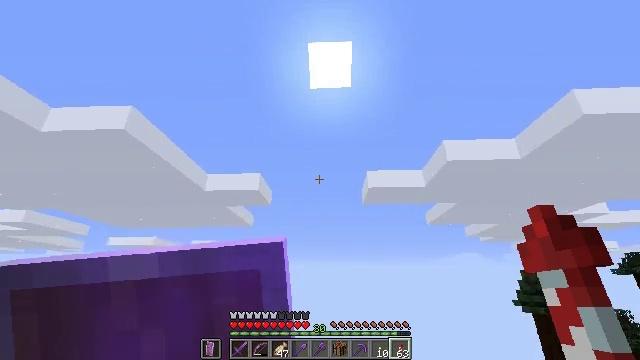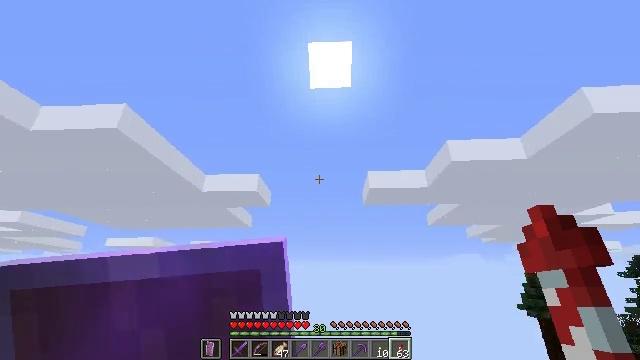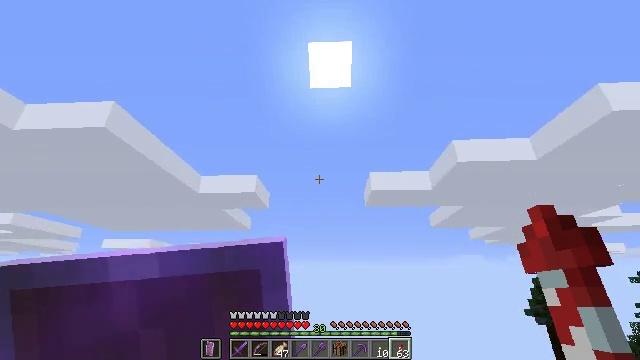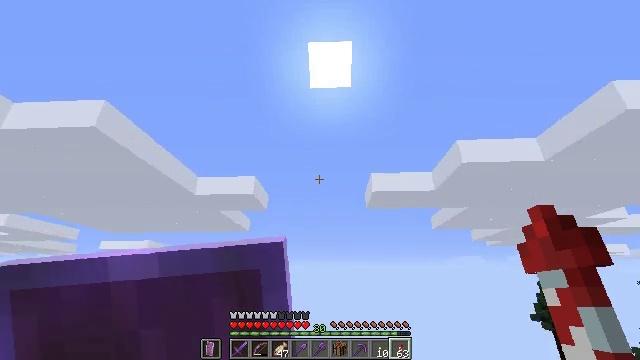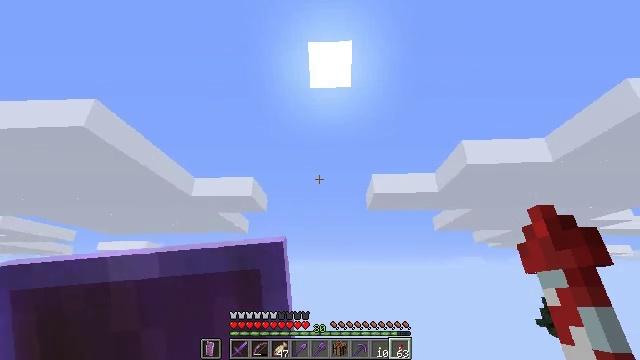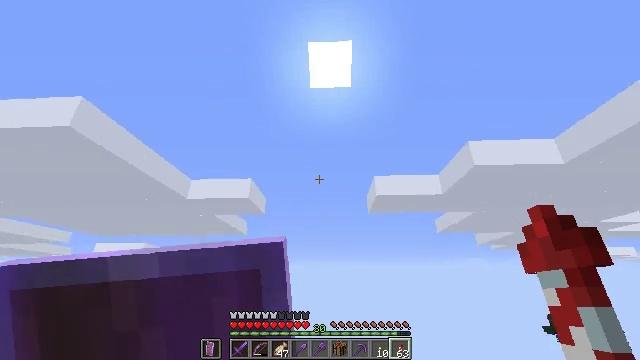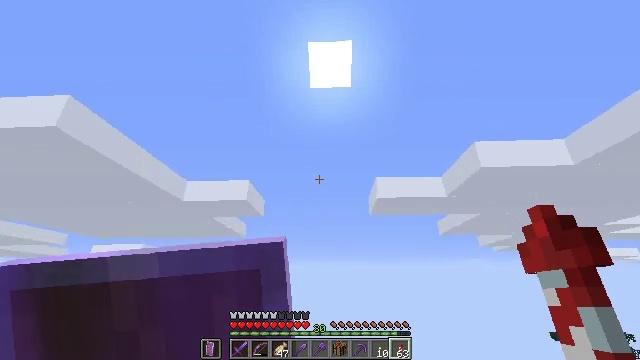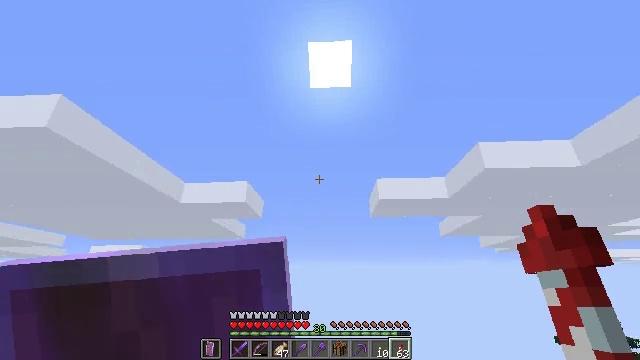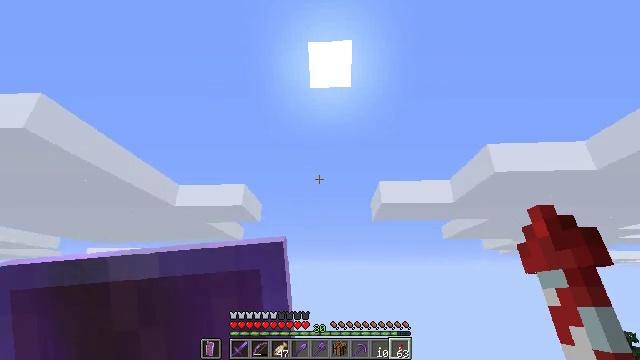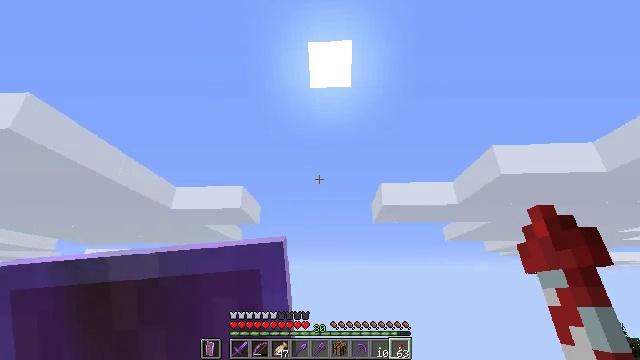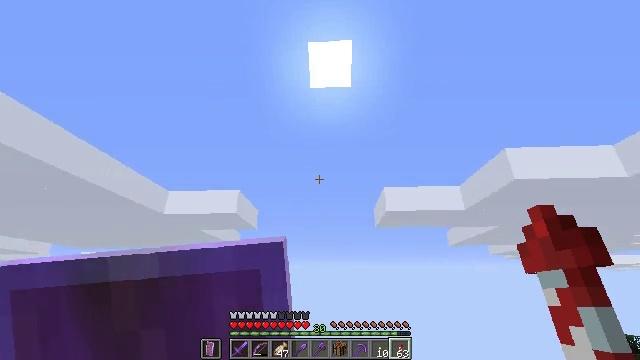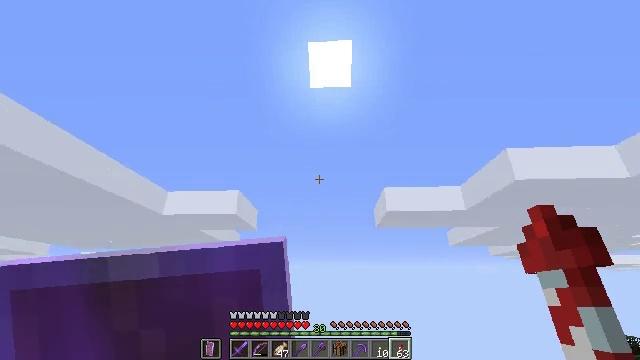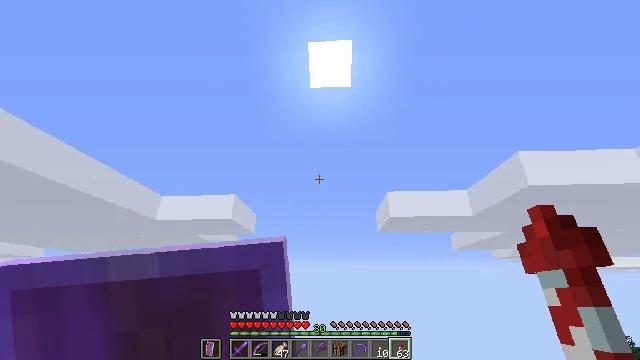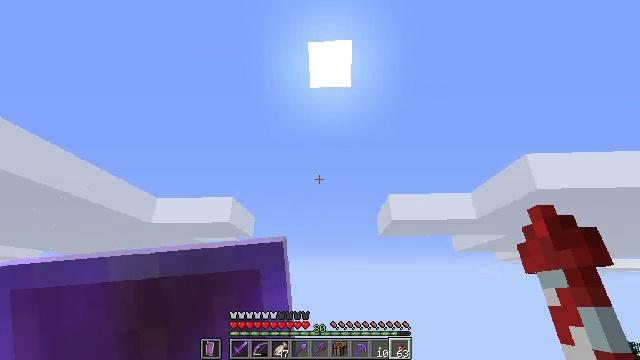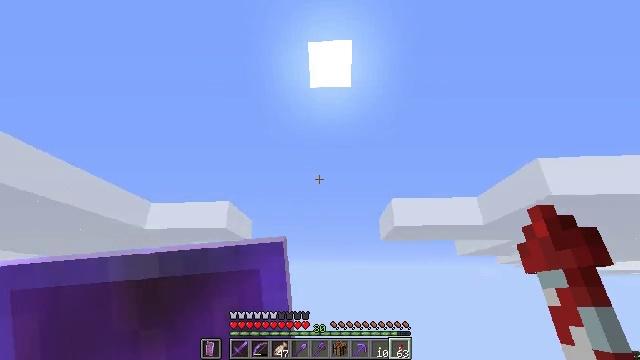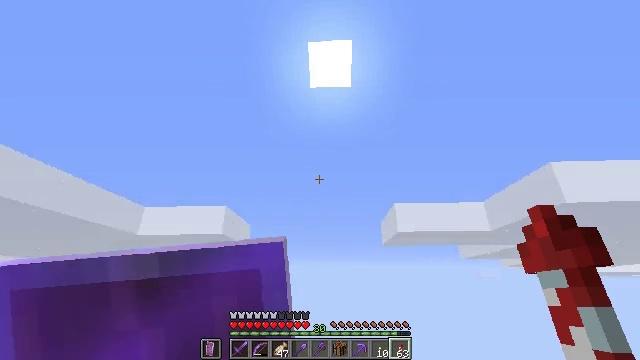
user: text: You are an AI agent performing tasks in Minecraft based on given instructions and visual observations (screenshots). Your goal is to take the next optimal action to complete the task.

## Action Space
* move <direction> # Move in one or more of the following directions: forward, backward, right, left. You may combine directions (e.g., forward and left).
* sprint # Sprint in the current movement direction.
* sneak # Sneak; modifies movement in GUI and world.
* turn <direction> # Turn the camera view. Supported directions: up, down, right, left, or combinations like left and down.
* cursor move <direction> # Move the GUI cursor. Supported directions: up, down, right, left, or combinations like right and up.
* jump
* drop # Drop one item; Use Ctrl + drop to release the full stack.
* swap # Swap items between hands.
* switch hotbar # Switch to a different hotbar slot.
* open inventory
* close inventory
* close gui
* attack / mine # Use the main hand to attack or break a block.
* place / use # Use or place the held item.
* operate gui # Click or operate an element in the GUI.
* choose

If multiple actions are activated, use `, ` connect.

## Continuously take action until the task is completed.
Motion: motion action
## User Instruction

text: Remove the sticky piston from its position.
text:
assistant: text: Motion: no_op
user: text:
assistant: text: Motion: no_op
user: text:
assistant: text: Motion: no_op
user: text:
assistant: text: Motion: no_op
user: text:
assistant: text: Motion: no_op
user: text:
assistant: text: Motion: no_op
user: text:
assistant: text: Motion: no_op
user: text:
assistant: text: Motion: no_op
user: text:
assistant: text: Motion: no_op
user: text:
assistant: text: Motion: no_op
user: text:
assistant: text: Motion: no_op
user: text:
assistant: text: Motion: no_op
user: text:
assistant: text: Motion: no_op
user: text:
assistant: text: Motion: no_op
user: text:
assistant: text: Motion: no_op
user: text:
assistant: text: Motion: no_op
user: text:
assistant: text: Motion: no_op
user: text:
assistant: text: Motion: no_op
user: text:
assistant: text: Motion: no_op
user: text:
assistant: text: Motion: no_op
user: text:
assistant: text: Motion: no_op
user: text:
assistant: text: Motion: no_op
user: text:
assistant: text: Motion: no_op
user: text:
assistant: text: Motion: turn down
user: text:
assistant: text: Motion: turn down
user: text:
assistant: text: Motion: turn down
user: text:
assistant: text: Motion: turn down
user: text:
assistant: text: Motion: turn down
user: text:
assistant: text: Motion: turn down
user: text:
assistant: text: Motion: turn down